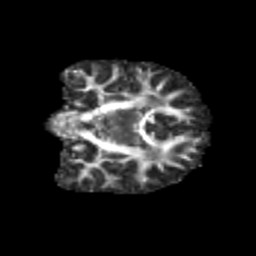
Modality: FA
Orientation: coronal
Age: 11
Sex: female
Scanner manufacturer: siemens
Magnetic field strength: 3 T
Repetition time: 3.8 s
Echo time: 0.07 s